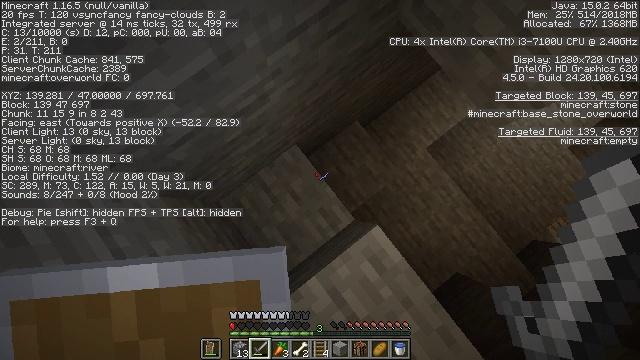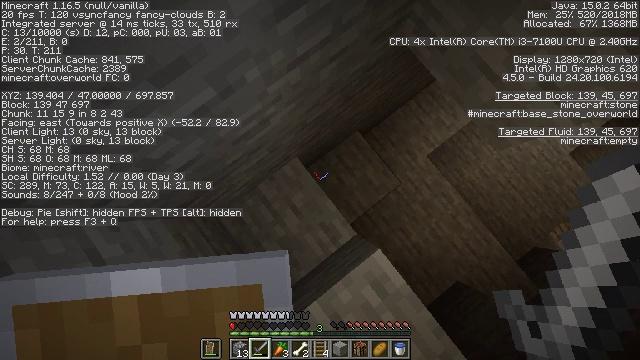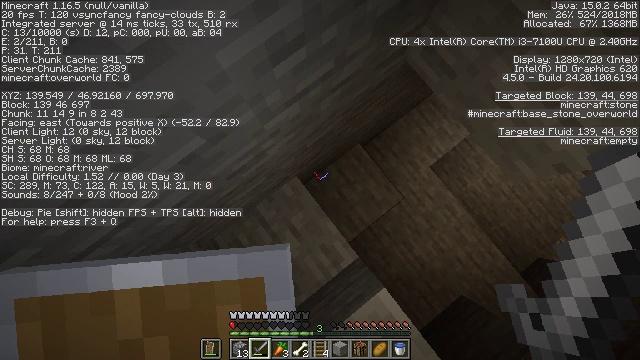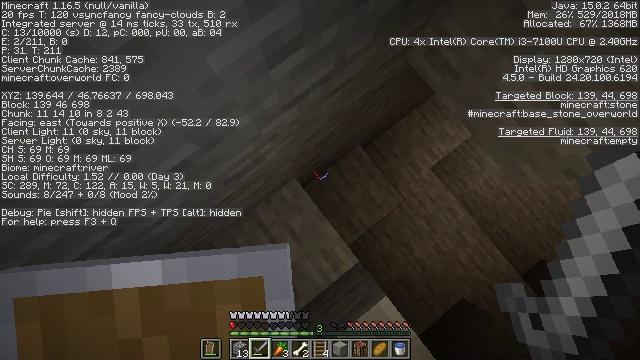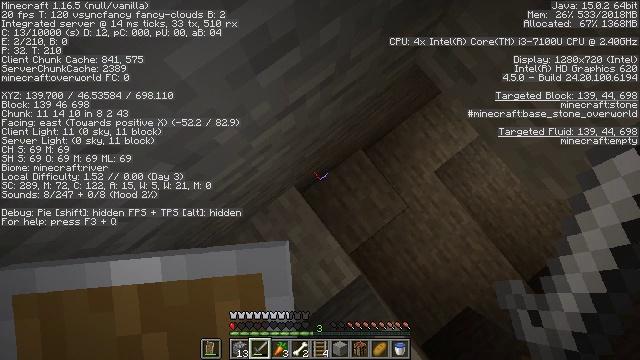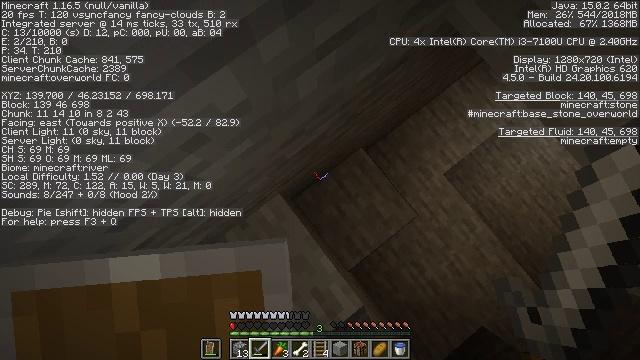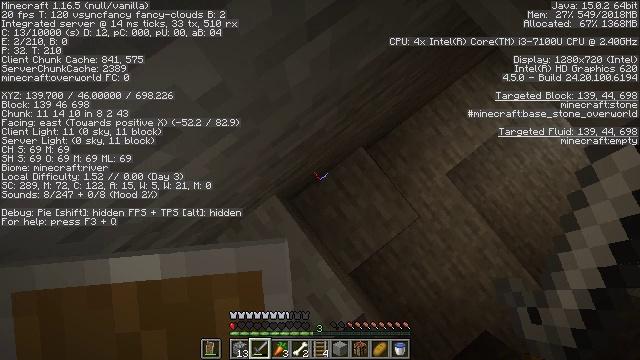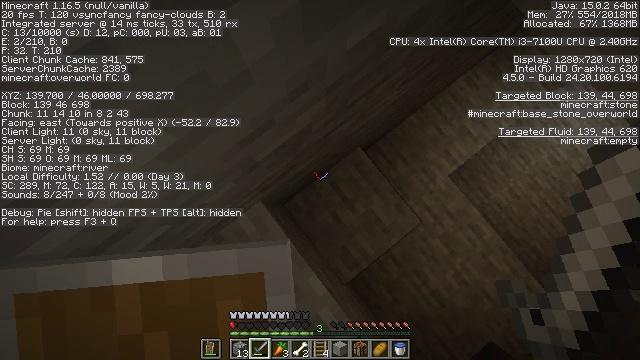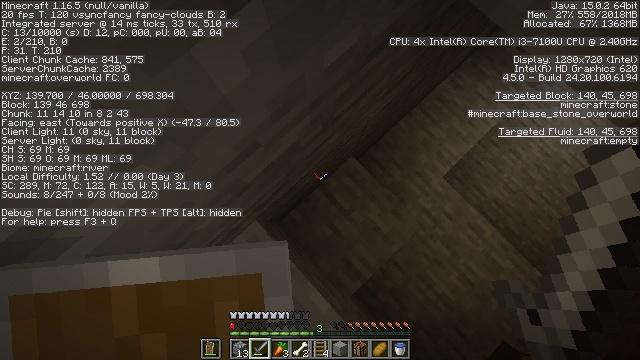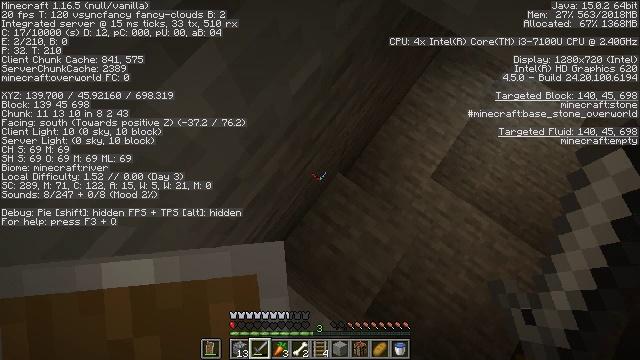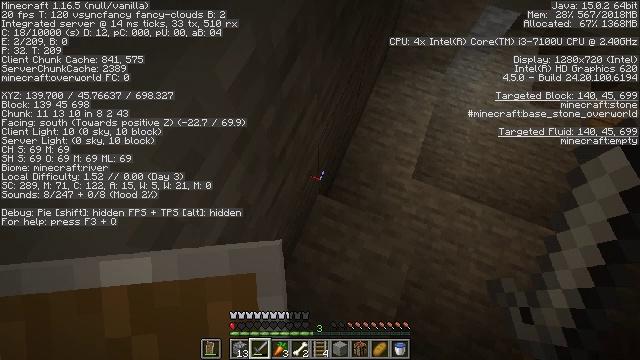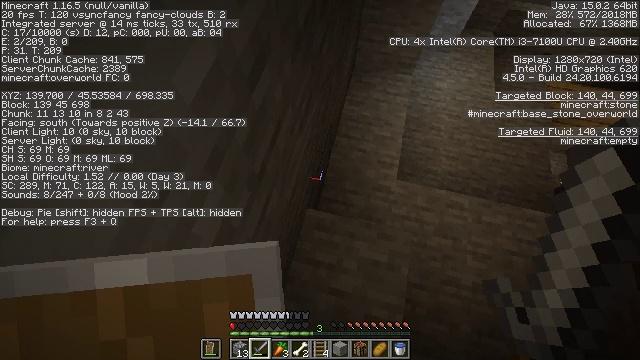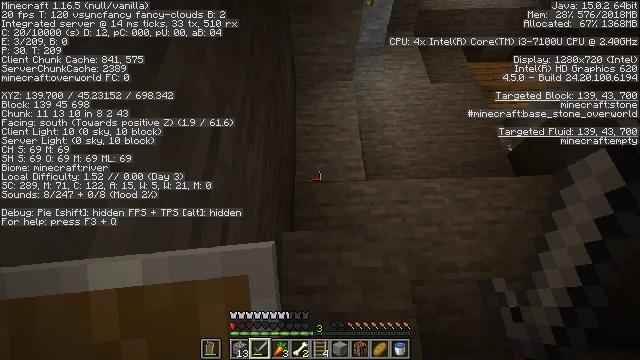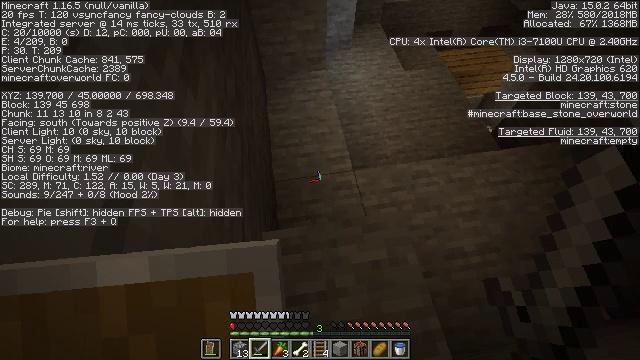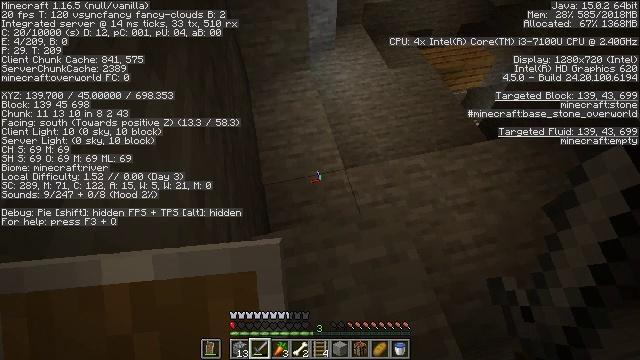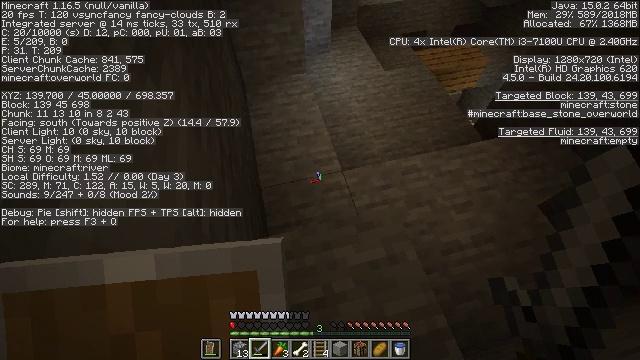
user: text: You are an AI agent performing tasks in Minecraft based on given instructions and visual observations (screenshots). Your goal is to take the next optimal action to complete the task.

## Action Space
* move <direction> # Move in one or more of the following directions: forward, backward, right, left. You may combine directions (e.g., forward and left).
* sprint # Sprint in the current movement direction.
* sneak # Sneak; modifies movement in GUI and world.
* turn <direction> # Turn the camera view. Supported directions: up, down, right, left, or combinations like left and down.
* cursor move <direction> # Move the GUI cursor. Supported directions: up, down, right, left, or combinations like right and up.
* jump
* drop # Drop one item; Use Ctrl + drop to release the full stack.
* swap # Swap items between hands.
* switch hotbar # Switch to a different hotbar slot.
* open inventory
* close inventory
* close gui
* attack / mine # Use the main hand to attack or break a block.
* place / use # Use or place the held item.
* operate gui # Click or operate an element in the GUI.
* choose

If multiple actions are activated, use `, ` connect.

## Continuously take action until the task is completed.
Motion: motion action
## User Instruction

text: Clear out the cobweb from the stronghold.
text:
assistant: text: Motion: move forward
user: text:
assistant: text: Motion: move forward
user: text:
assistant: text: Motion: move forward
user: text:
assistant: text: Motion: no_op
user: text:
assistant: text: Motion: no_op
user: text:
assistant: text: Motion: no_op
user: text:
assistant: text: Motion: no_op
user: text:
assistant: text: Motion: turn right and up
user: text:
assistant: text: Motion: turn right and up
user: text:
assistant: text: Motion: turn right and up
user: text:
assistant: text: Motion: turn right and up
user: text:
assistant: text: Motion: turn right and up
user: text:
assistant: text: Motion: turn right and up
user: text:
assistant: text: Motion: turn right and up
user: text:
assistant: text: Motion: turn right
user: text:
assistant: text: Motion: move forward, turn right
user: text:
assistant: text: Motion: move forward, turn right and up
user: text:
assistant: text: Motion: move forward, turn right and up
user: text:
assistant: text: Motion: move forward, turn right
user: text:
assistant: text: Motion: move forward, turn right
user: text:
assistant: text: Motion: no_op
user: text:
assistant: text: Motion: no_op
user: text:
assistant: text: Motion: no_op
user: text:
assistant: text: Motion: no_op
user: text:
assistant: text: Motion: no_op
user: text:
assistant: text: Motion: no_op
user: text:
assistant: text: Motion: no_op
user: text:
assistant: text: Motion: no_op
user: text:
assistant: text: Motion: no_op
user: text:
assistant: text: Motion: move right